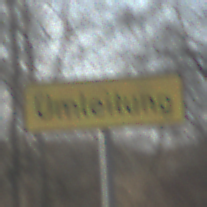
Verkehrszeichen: Umleitungsankuendigung
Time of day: MorningAfternoon
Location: Outdoor (Suburban)
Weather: PartlyCloudy
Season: NotSpecified
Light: Natural